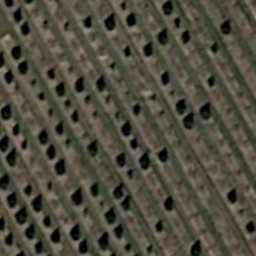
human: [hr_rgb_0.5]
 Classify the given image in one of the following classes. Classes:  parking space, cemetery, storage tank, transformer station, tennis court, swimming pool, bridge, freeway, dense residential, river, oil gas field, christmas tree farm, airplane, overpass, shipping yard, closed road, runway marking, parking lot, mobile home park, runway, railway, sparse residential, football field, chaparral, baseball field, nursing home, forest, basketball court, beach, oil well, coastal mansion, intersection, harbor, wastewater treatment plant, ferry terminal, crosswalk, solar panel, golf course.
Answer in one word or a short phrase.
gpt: christmas tree farm